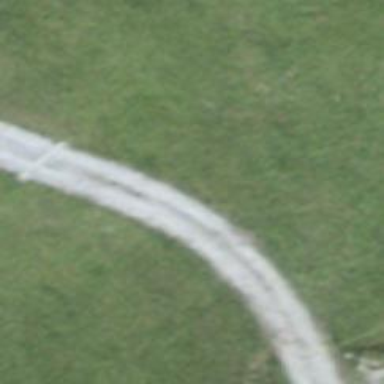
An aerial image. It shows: Track with grade 2 tracktype.